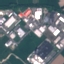
Land use / land cover: Industrial